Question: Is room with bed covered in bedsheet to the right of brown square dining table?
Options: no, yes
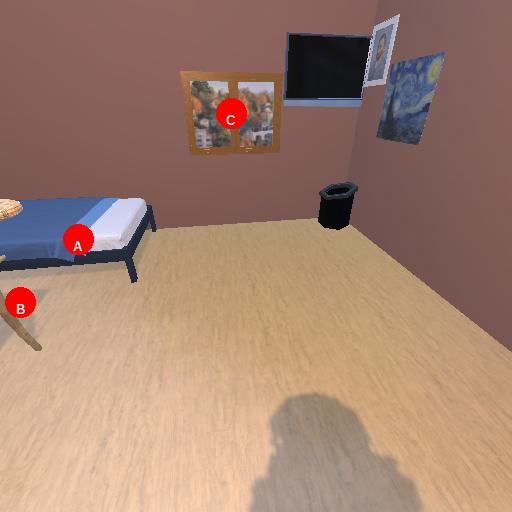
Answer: no